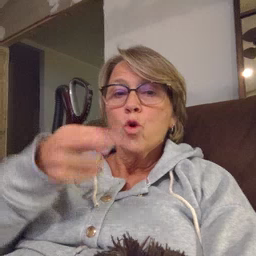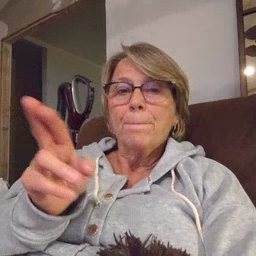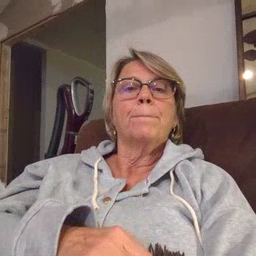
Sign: room